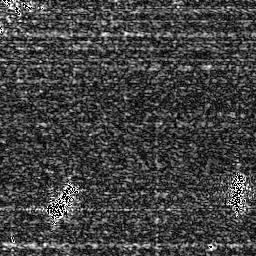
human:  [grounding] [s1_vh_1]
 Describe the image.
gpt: In the satellite image, there is  <ref>1 medium ship </ref> <box>[[16, 70, 29, 84, 0]]</box> located at bottom left,  <ref>1 medium ship </ref> <box>[[87, 65, 96, 85, 0]]</box> located at bottom right.